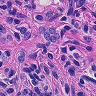
Metastatic tissue present: yes